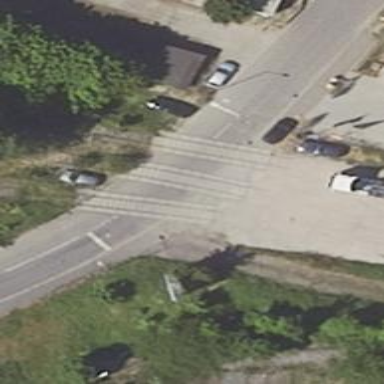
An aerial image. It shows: Abandoned railway yard.